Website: home-depot
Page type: customer-info-address
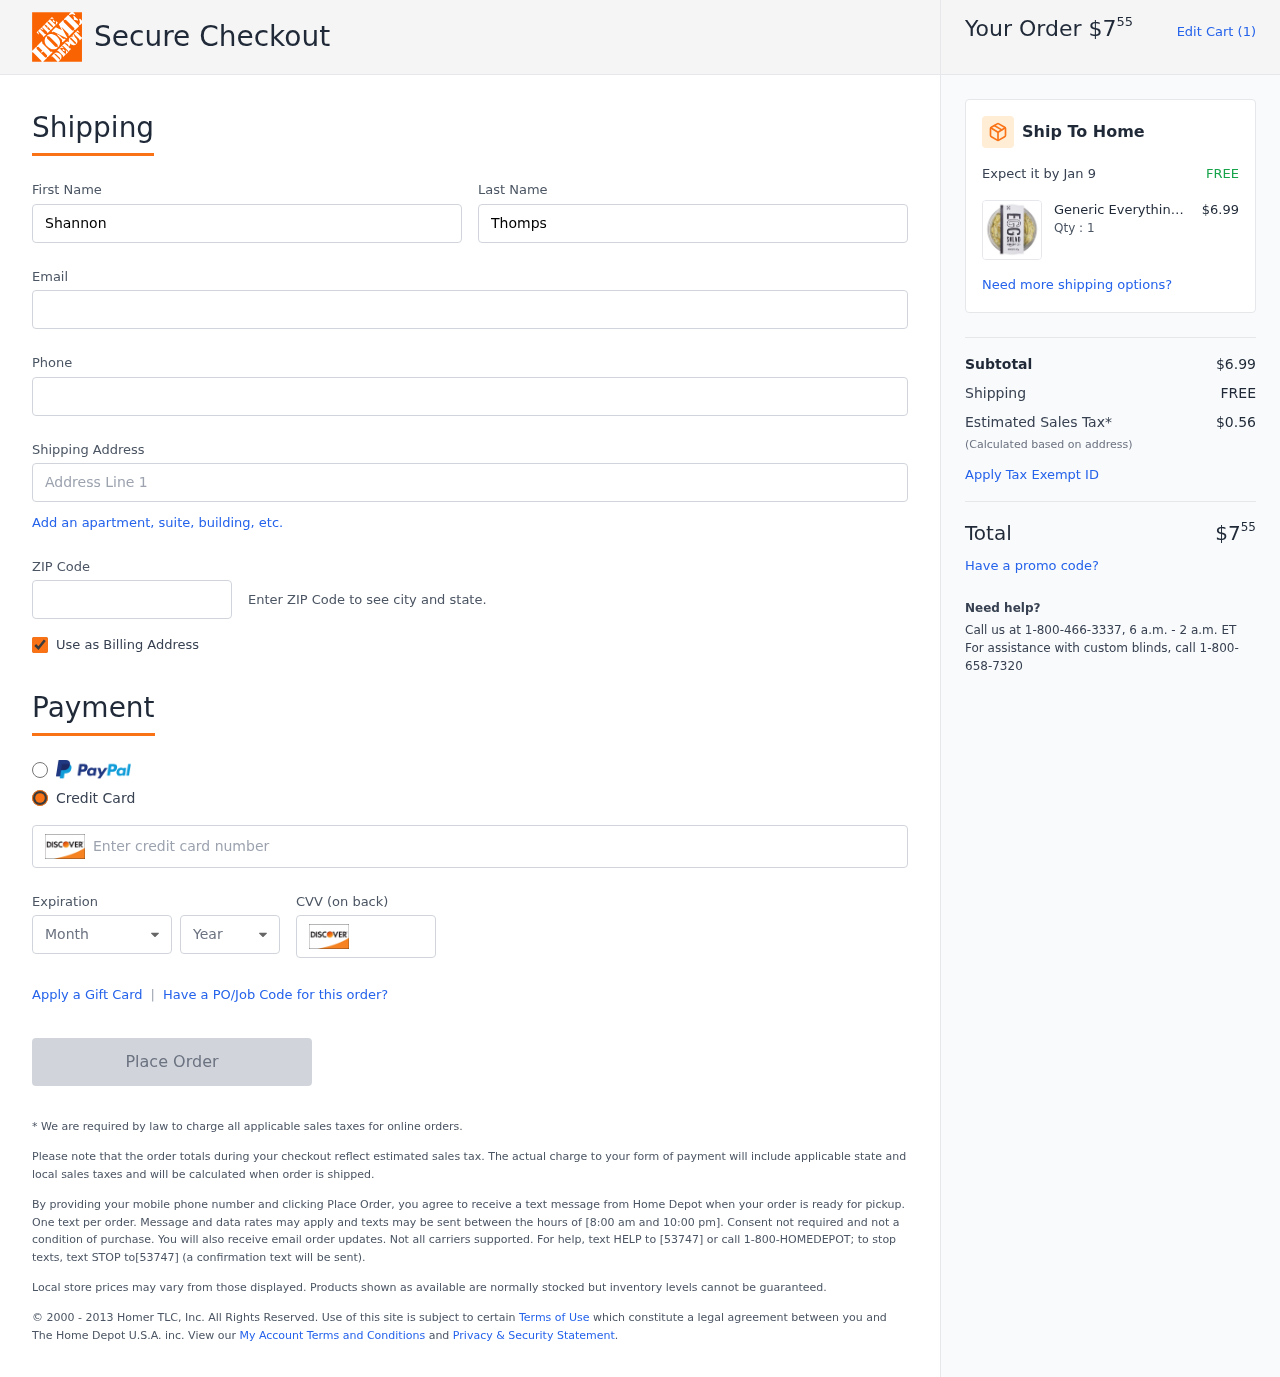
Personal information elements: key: PII_CARD_CVV
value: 641
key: PII_CARD_EXPIRY_MONTH
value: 07
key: PII_CARD_EXPIRY_YEAR
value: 28
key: PII_CARD_NUMBER
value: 6570 0013 3978 7140
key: PII_EMAIL
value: sthompson@yahoo.com
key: PII_FIRSTNAME
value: Shannon
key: PII_LASTNAME
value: Thompson
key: PII_PHONE
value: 7239674662
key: PII_POSTCODE
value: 21684
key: PII_STREET
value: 51187 Perry Center
Product elements: key: PRODUCT1_BRAND
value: Generic
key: PRODUCT1_NAME
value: Everything Spice Egg Salad, 6.67 oz
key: PRODUCT1_PRICE
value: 6.99
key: PRODUCT1_QUANTITY
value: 1
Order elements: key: ORDER_TOTAL
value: $755
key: ORDER_NUM_ITEMS
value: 1
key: ORDER_DELIVERY_DATE
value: Jan 9
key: ORDER_SUBTOTAL
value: $6.99
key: ORDER_SHIPPING_COST
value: FREE
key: ORDER_TAX
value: $0.56